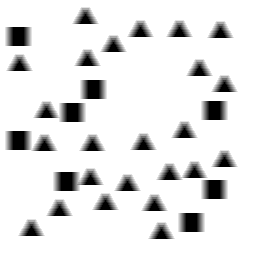
Squares: 8
Triangles: 24
Stars: 0
Total shapes: 32